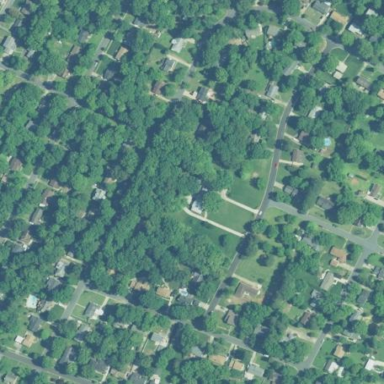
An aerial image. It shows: Single-family residential area in the suburban region.